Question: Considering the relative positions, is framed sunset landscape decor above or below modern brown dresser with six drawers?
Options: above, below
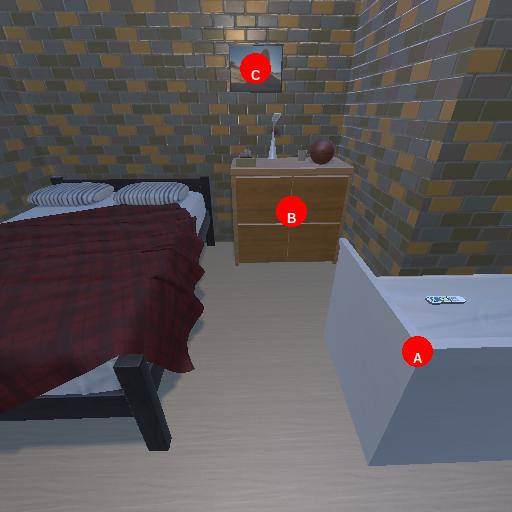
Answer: above